Interaction volume radius: 10 \u00c5
Interaction volume height: 10 \u00c5
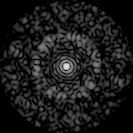
Disorder parameter: 0.8104